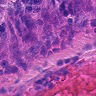
Metastatic tissue present: yes